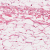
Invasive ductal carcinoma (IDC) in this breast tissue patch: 0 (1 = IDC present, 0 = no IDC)